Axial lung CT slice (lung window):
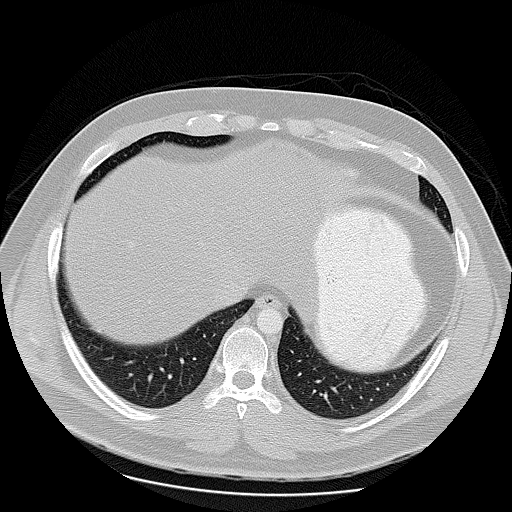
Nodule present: no